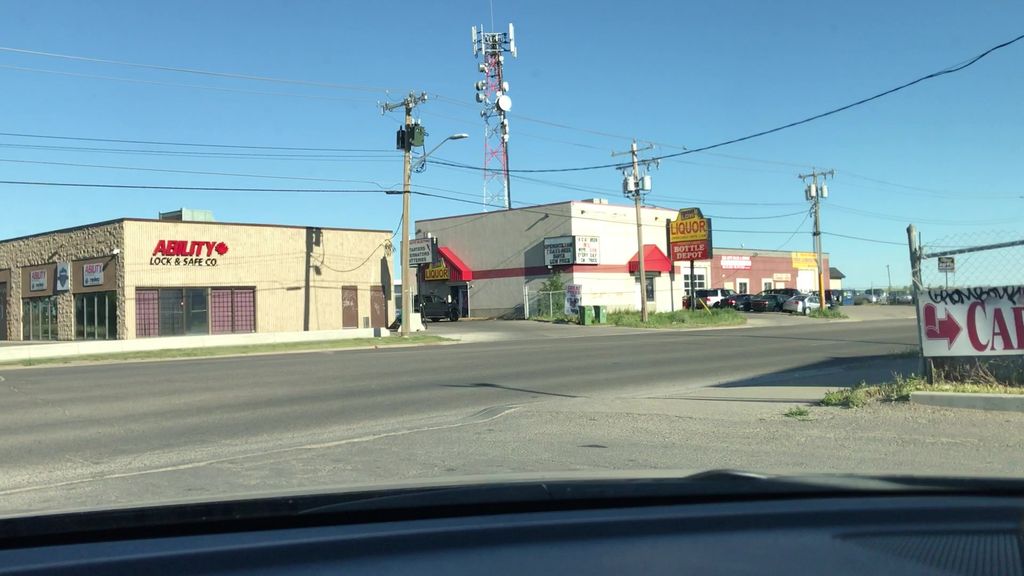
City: calgary